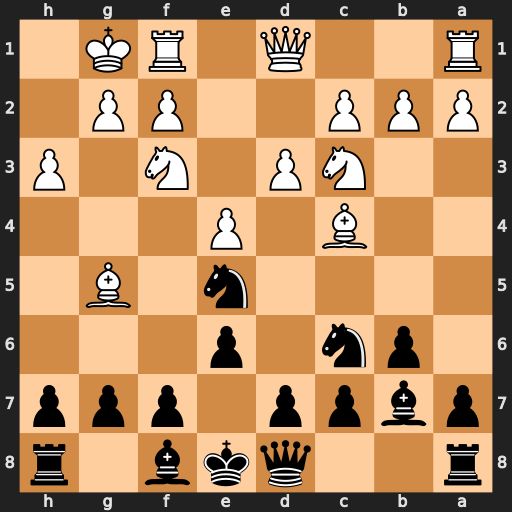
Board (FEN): r2qkb1r/pbpp1ppp/1pn1p3/4n1B1/2B1P3/2NP1N1P/PPP2PP1/R2Q1RK1
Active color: b
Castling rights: kq
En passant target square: -
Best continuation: Nxf3+ Qxf3 Qxg5